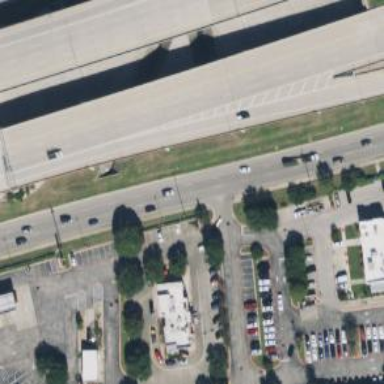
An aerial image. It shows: Secondary road with asphalt surface and frontage road.